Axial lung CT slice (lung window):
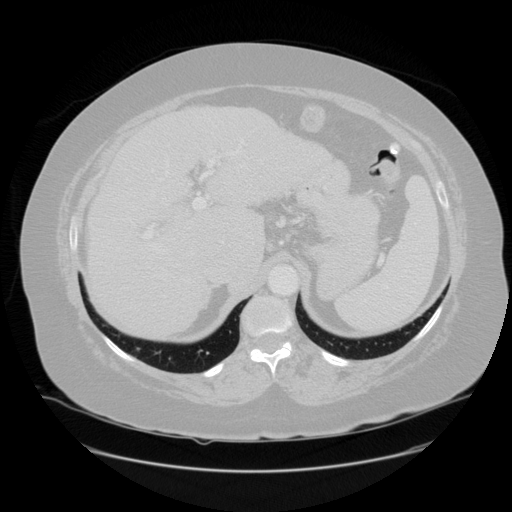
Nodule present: no